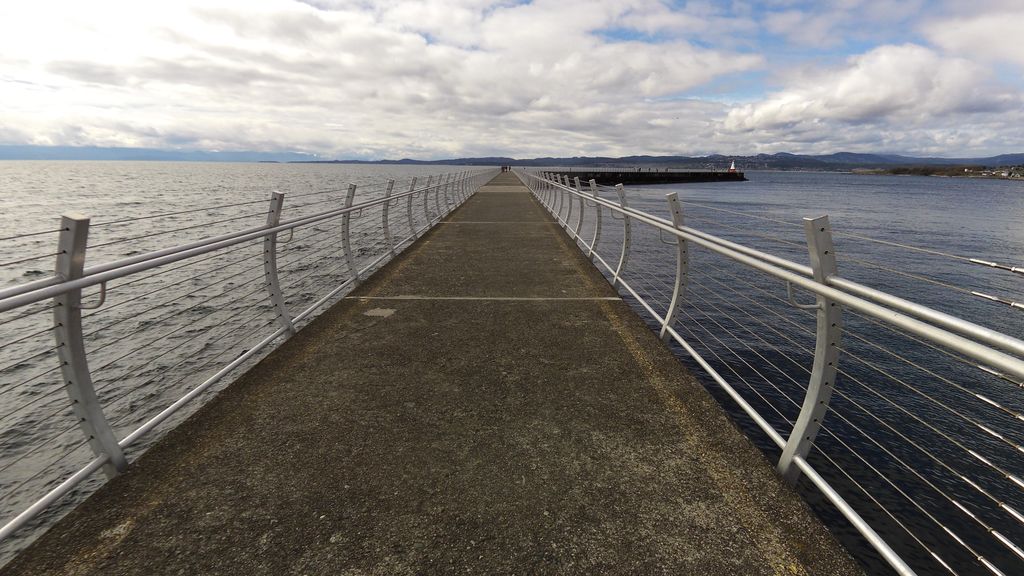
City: victoria